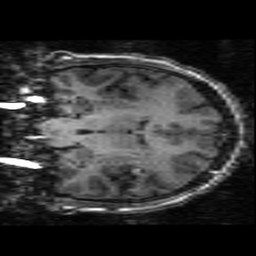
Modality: T1w
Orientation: coronal
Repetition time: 0.008948 s
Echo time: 0.001784 s